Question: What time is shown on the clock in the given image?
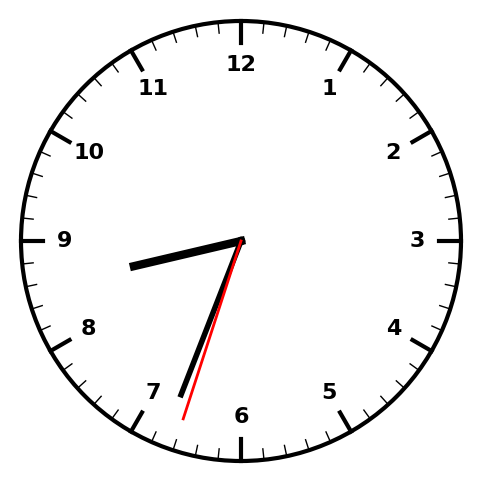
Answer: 08:33:33